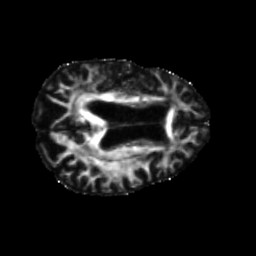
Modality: FA
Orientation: axial
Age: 79
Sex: female
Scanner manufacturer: siemens
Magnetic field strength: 3 T
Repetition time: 5.25 s
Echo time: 0.08 s